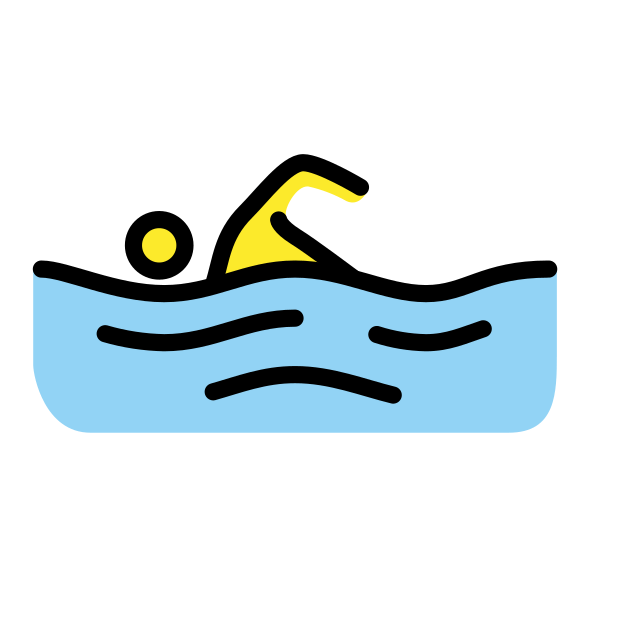
man swimming